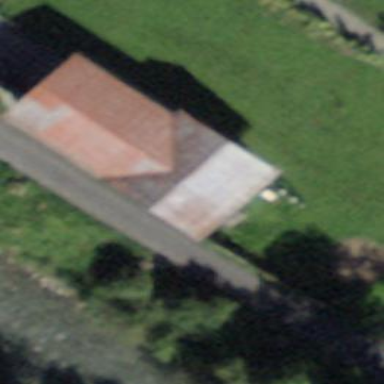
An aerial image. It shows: Garage building.